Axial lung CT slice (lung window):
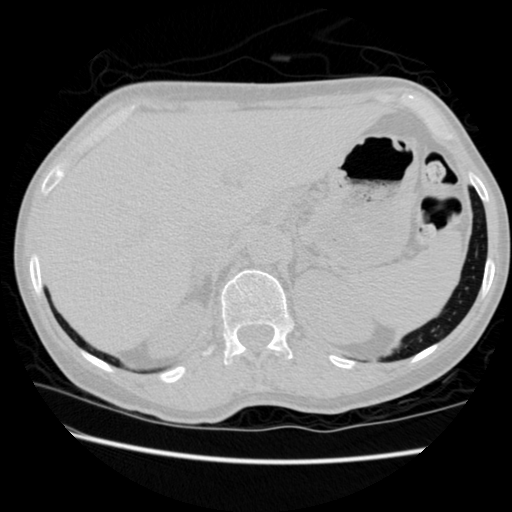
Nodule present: no